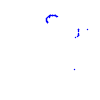
Particle: kaon